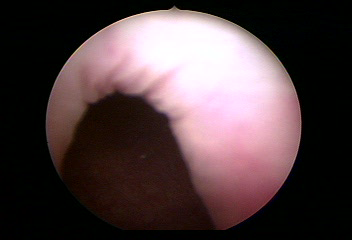
Modality: WLC
Class: Normal mucosa
Bladder cancer association: No